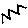
Label: zigzag